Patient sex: M
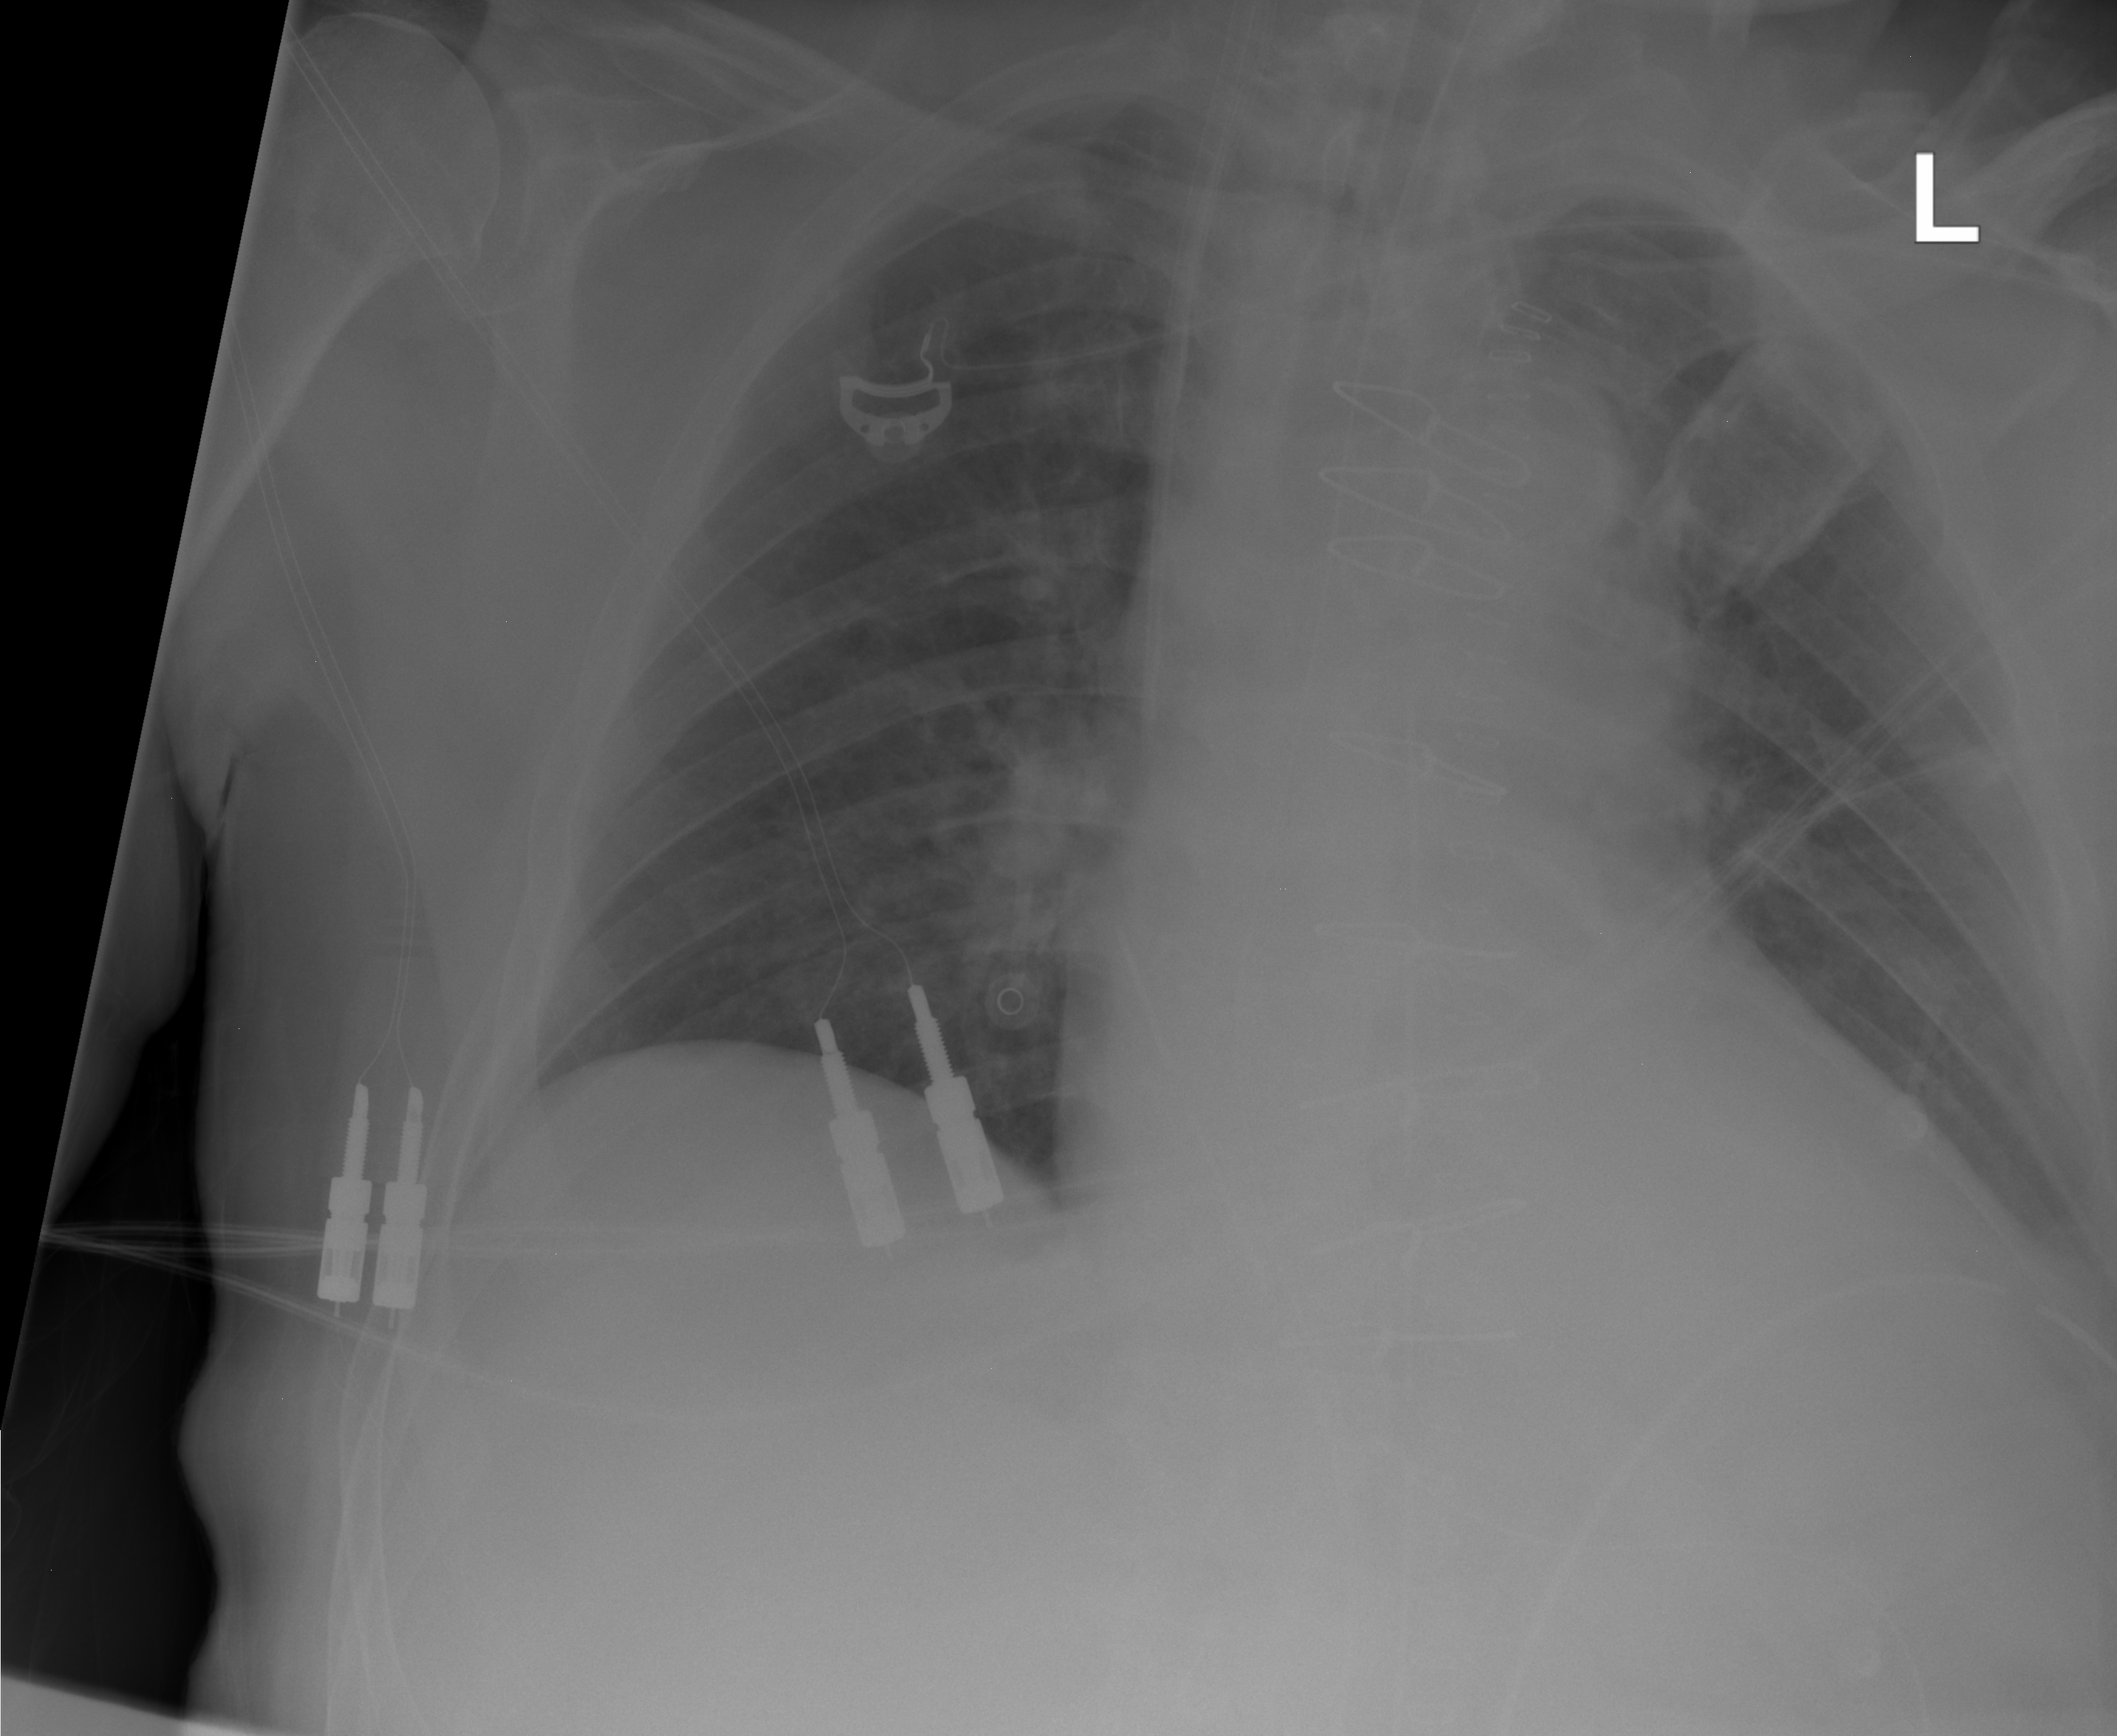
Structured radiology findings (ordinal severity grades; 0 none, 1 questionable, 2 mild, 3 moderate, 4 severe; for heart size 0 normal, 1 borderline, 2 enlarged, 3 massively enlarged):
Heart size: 2
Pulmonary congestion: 1
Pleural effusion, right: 0
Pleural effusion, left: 2
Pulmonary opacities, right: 0
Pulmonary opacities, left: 0
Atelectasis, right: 0
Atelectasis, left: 2